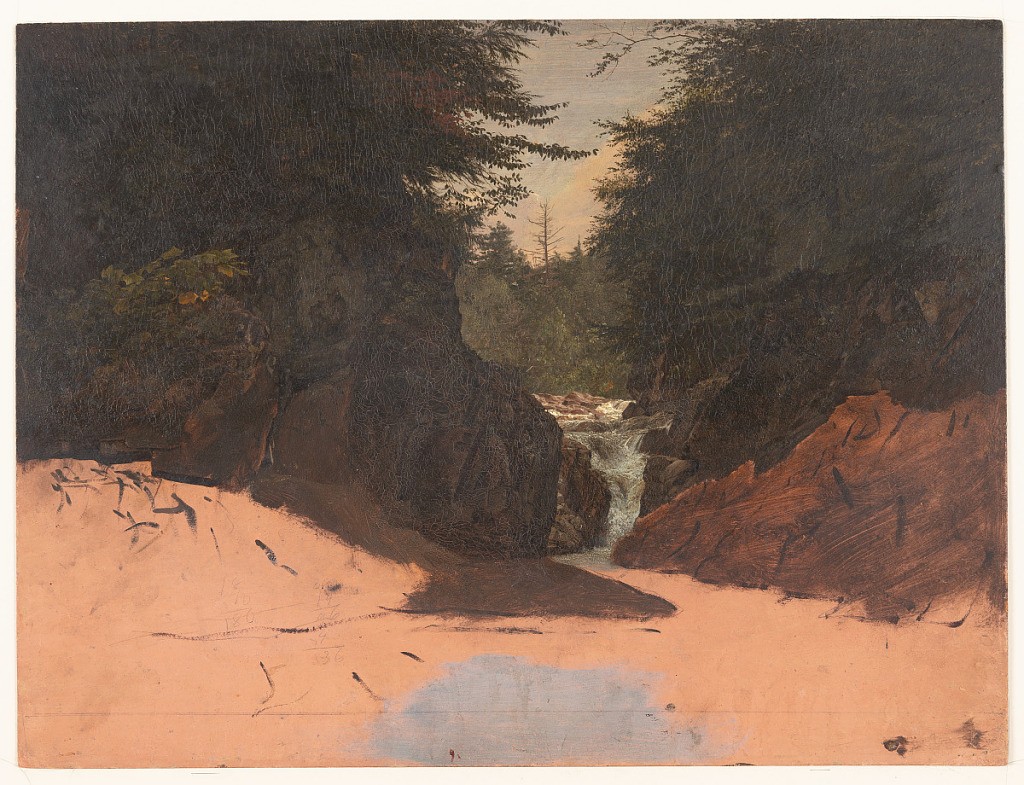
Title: Mountain Stream, Mt. Desert Island, Maine
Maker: Frederic Edwin Church, American, 1826–1900
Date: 1850–52
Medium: Brush and oil, graphite on cardboard
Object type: Drawing
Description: Unfinished landscape sketch of waterfall and stream in the woods of Mount Desert Island, Maine. Extremely dense woods at right and left flank a rock-bound stream that flow toward the viewer at center. Rapids and a waterfall in middle distance serve as the focal point. In the background at center, a dead tree visible through a break in the tree canopy. Reddish ground visible in lower, unfinished portion of composition. Upper portion completed with high level of detail and refinement.